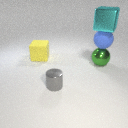
large yellow rubber cube to the left of small gray metal cylinder